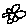
Label: flower